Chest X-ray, PA view. Patient: 62 years old, sex M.
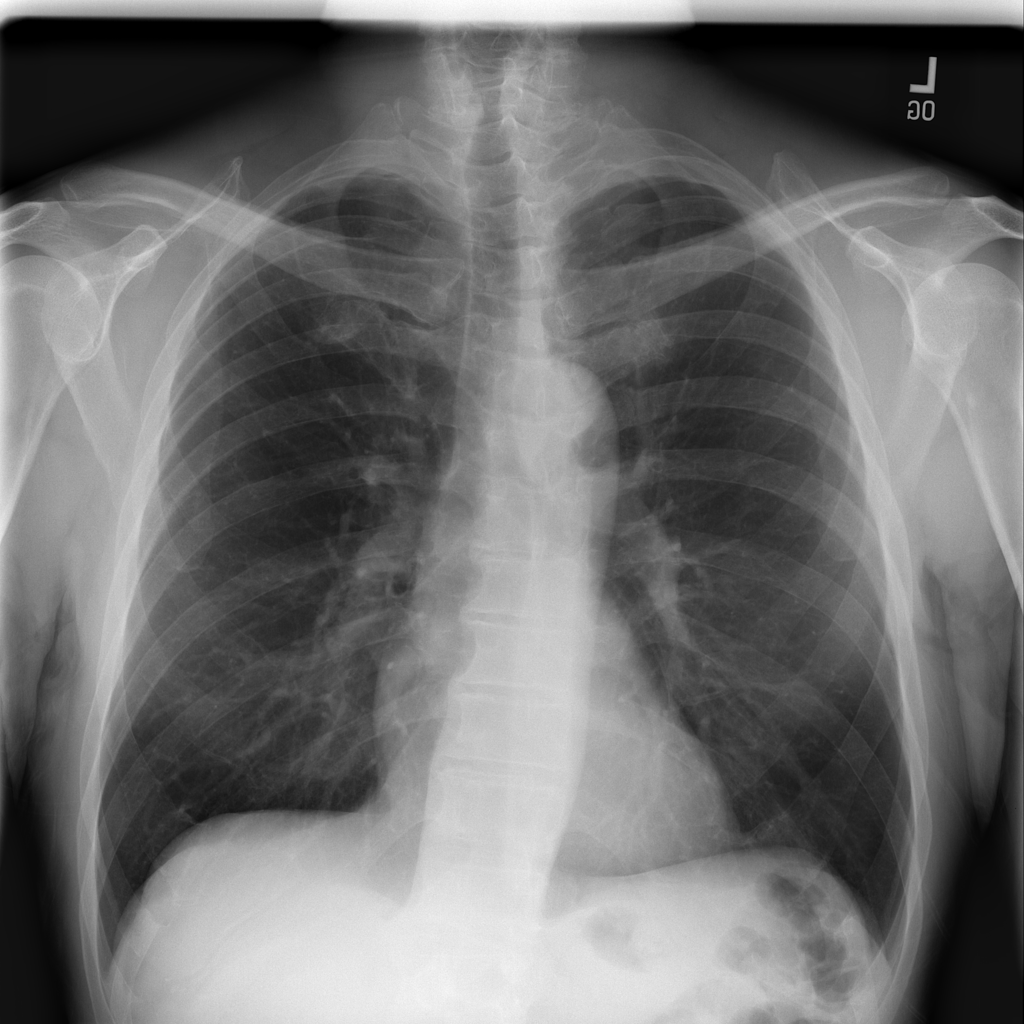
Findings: Pleural_Thickening